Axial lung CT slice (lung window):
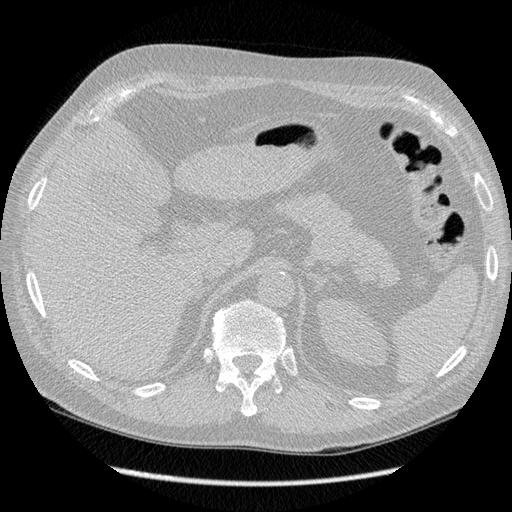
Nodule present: no